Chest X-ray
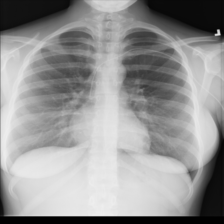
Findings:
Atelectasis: negative
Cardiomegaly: negative
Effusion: negative
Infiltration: negative
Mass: negative
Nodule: negative
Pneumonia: negative
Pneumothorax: negative
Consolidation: negative
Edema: negative
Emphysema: negative
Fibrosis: negative
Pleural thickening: negative
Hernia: negative